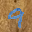
Label: 9